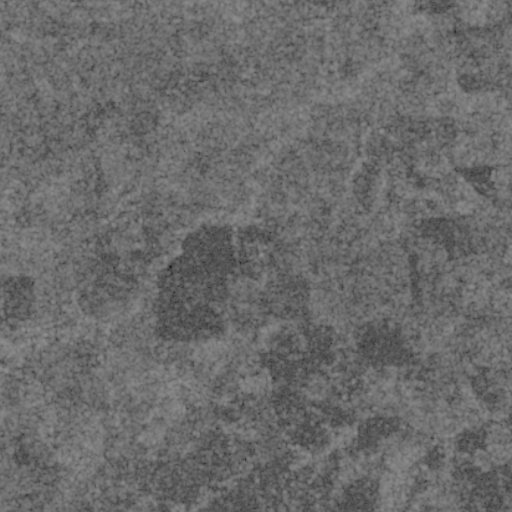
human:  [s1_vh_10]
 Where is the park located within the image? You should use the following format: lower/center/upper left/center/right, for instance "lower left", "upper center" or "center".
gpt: The park is located in the center of the image.
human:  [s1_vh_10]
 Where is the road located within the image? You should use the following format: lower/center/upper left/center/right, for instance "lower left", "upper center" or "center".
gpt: There is no road in the image.

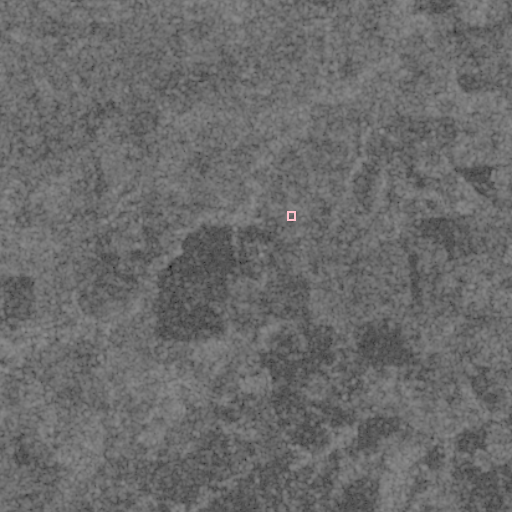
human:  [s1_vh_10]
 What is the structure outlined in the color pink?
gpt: The structure outlined in pink is a park.
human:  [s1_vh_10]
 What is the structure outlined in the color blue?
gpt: There is no blue outline.